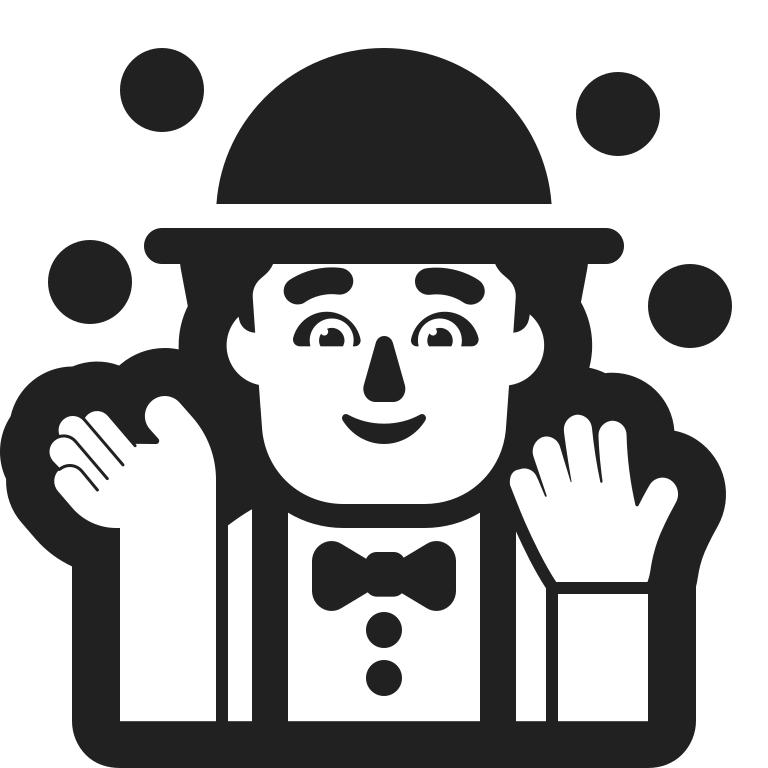
man juggling high contrast default